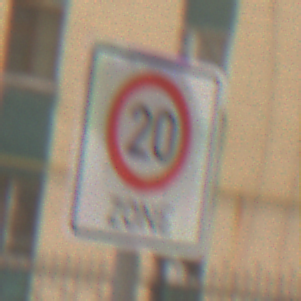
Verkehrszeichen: BeginnZone20
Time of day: MorningAfternoon
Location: Outdoor (Urban)
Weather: Overcast
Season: NotSpecified
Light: Natural